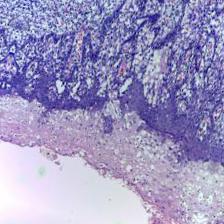
Diagnosis: Normal